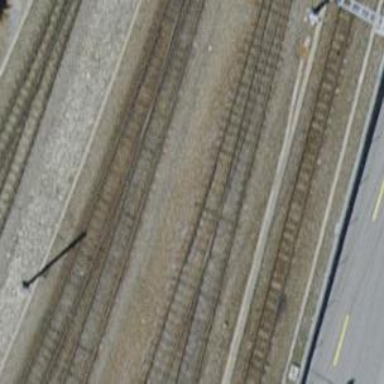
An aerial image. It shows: Electrified rail siding with contact line.